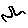
Label: bird